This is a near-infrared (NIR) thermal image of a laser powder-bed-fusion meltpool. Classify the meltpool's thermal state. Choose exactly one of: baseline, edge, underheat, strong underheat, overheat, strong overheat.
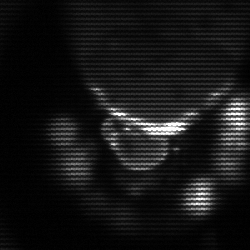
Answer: baseline